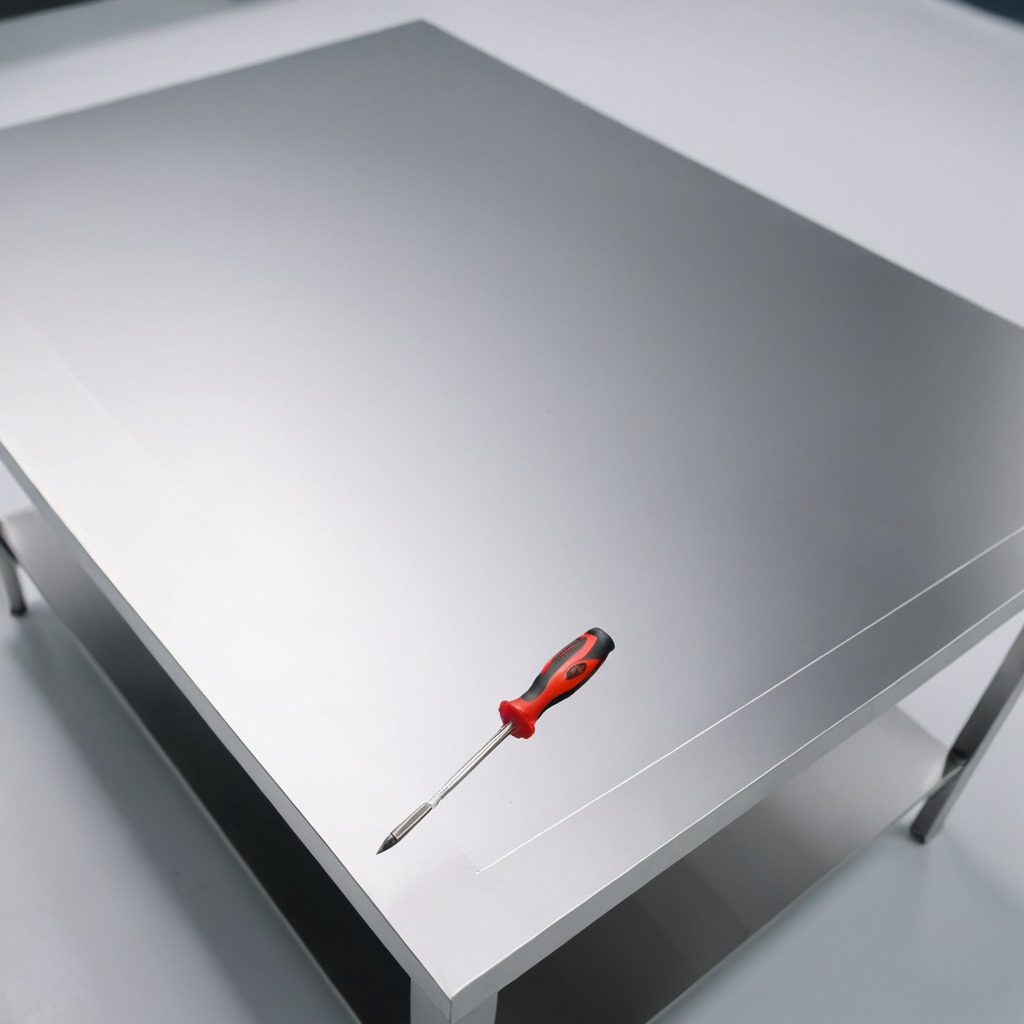
A screwdriver is lying on the stainless steel table in a high-end prototyping lab.